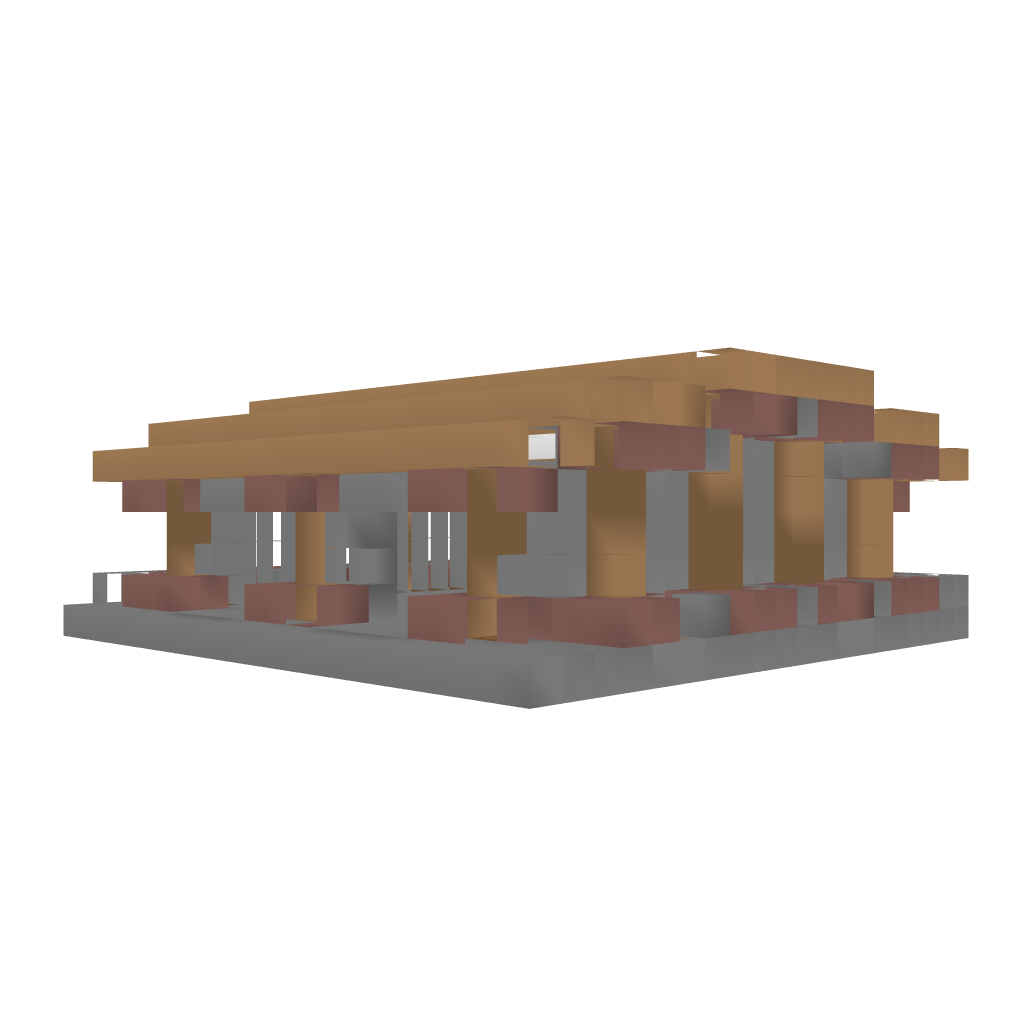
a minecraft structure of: Medieval Warehouse bad low quality